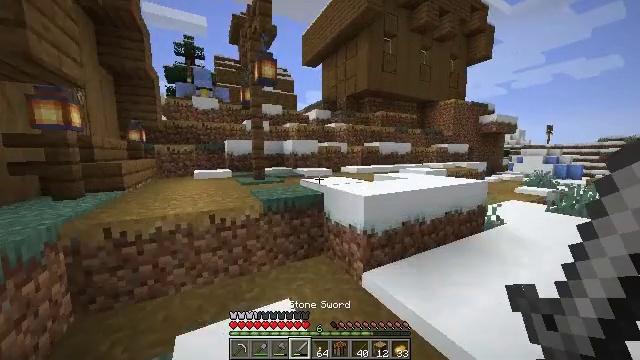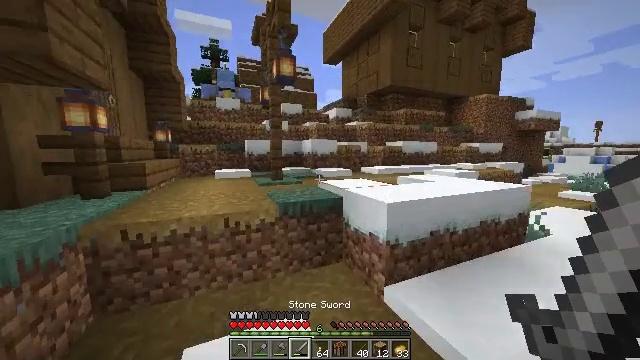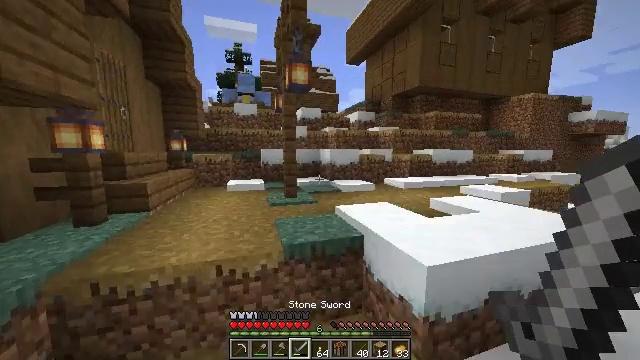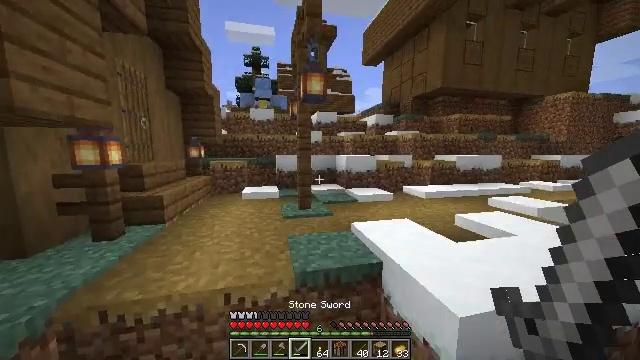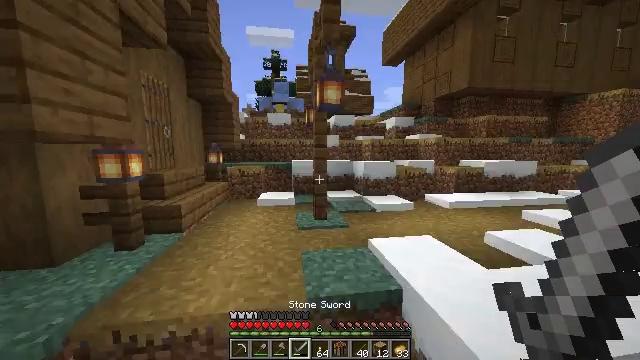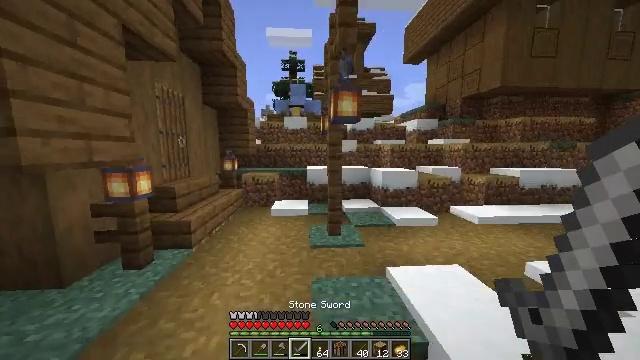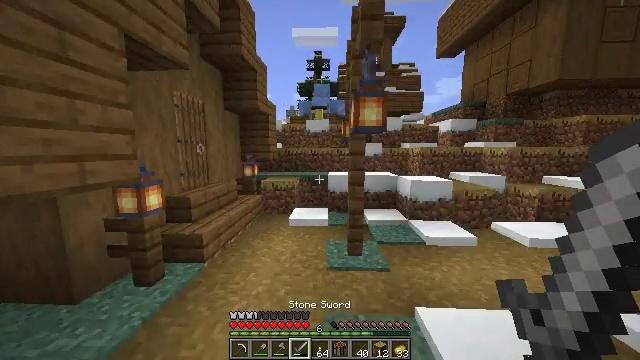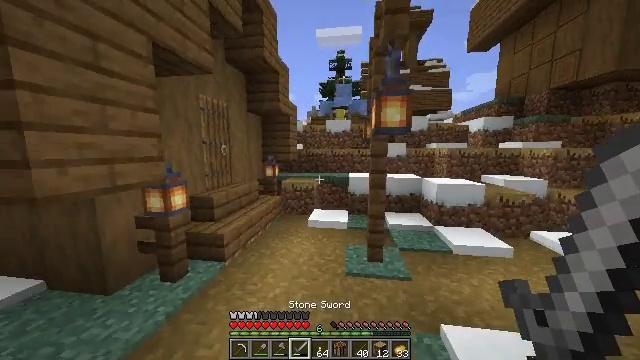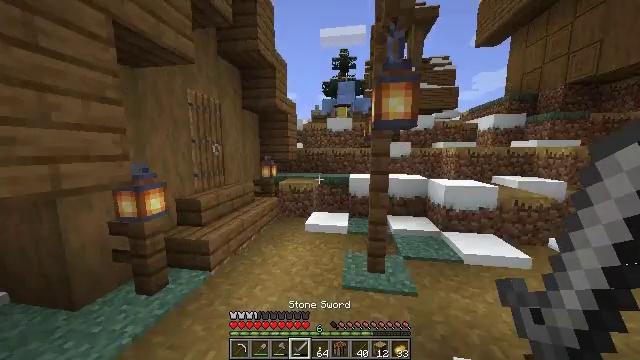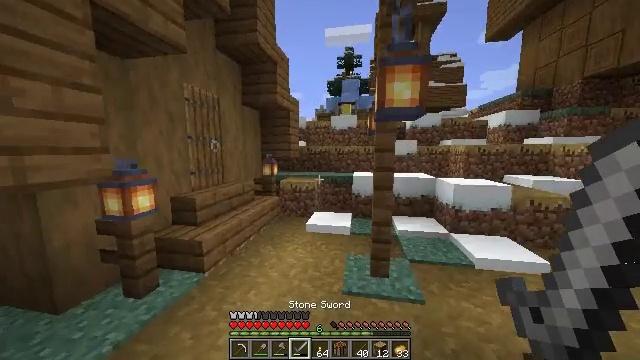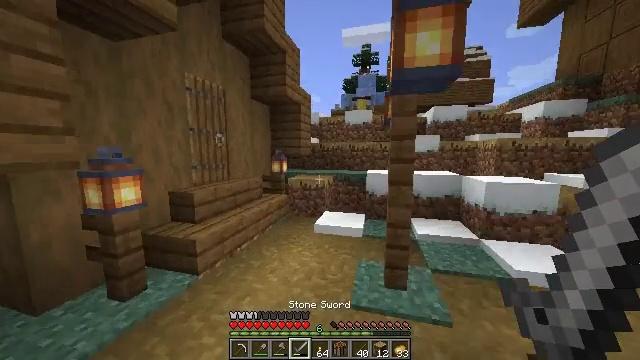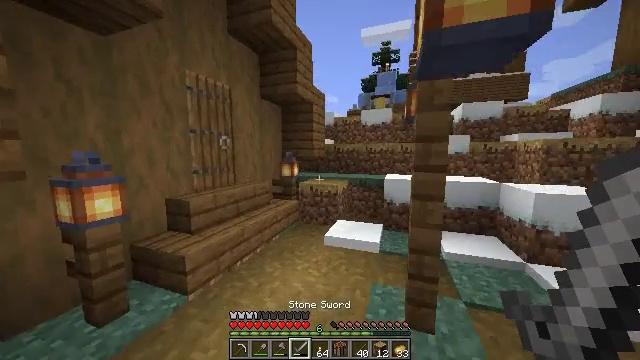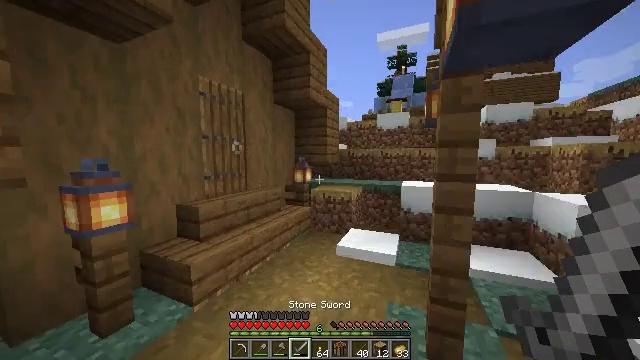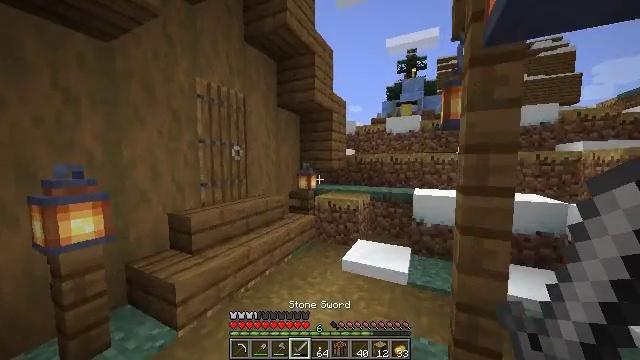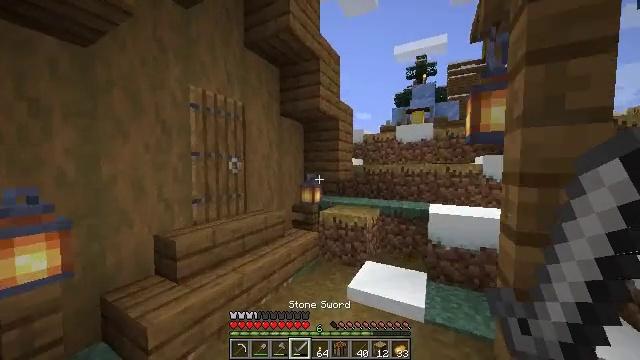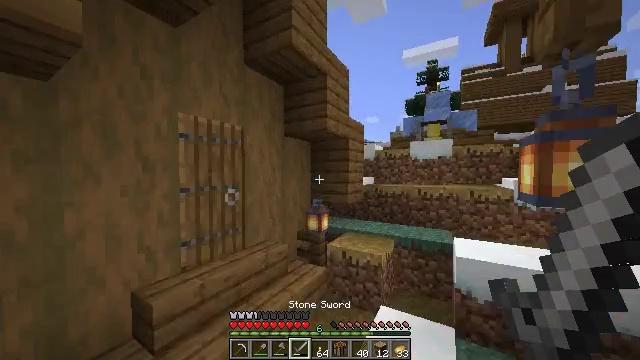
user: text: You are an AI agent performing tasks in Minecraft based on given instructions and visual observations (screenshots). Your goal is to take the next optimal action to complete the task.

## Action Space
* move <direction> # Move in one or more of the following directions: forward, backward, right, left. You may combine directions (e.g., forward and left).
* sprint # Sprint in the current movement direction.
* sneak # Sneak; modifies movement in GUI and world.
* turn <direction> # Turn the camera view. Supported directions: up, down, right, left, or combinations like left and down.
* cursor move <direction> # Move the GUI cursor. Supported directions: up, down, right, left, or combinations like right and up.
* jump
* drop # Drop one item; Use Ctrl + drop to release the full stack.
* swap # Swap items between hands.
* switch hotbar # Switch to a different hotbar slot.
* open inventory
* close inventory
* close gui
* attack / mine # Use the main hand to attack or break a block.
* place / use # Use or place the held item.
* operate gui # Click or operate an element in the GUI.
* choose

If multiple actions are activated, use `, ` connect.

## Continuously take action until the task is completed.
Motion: motion action
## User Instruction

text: Gather spruce leaves to collect foliage.
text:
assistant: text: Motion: move forward, sprint, turn left
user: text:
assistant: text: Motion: move forward, sprint, turn left, jump
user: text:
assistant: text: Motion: move forward, sprint, turn left, jump
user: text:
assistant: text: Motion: move forward, sprint, turn left, jump
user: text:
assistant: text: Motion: move forward, sprint, turn left, jump
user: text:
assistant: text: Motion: move forward, sprint, turn left, jump
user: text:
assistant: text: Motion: move forward, sprint, turn left
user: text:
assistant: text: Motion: move forward, sprint, turn left
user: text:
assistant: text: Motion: move forward, sprint, turn left
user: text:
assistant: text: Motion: move forward, sprint, turn left
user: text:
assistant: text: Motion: move forward, sprint, turn left
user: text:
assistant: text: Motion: move forward, sprint, turn left and up
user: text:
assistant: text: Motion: move forward, sprint, turn left and up
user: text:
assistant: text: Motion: move forward, sprint, turn left and up, jump
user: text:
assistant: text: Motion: move forward, sprint, turn left and up, jump
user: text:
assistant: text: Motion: move forward, sprint, turn left, jump
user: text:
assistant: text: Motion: move forward, sprint, turn left, jump
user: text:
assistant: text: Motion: move forward, sprint, turn left and down
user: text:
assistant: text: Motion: move forward, sprint, turn left and down
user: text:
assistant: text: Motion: move forward, sprint, turn left and down
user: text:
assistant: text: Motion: move forward, sprint, turn left and down
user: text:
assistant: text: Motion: move forward and move left, turn left
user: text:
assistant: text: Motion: move forward and move left, turn left, use / place
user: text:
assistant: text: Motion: move forward and move left, use / place
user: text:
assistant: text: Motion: move forward and move left
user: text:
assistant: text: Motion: move forward and move left
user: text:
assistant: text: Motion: move forward and move left
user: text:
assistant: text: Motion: move forward and move left
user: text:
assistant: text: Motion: move forward
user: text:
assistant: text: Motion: move forward